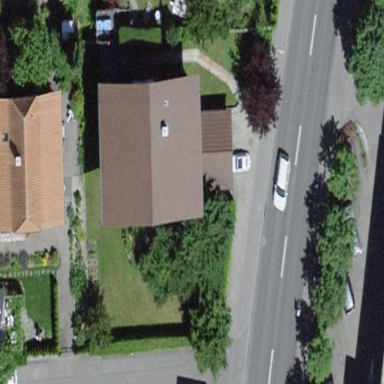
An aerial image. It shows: Gabled roof on residential building.